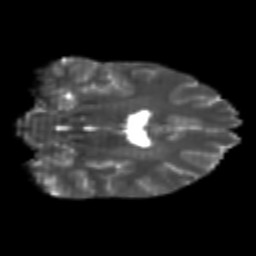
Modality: T2w
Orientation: coronal
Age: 20
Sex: male
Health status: healthy
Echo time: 0.074 s